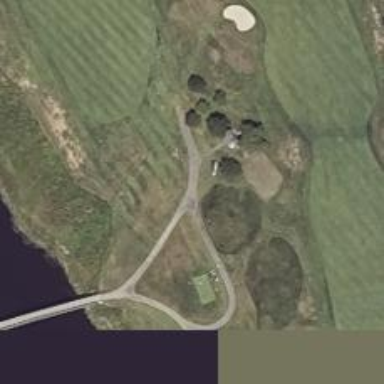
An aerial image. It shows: Pathway for golfing.